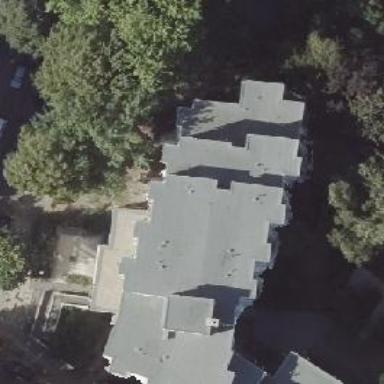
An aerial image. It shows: Image showing building with apartments.